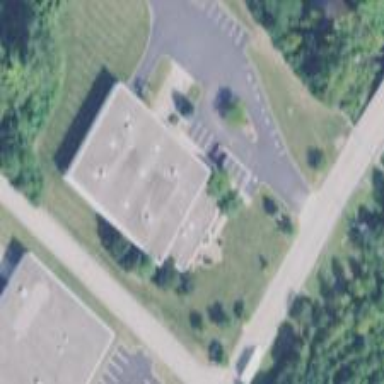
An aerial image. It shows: Building.